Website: bh-photo
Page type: customer-info-address
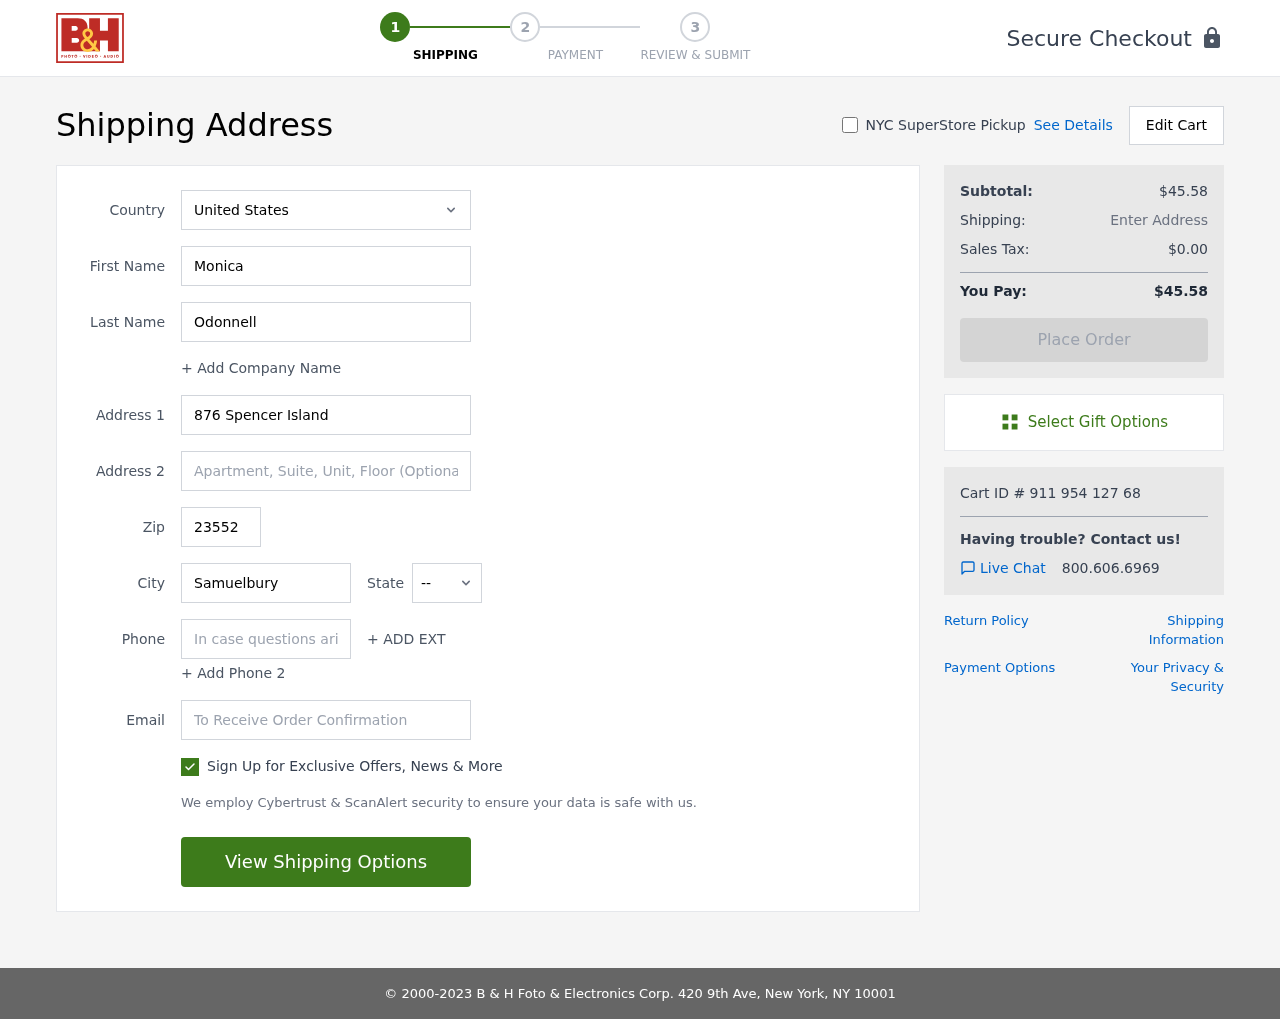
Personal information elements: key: PII_CITY
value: Samuelbury
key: PII_COUNTRY
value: United States
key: PII_EMAIL
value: monica_odonnell@yahoo.com
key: PII_FIRSTNAME
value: Monica
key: PII_LASTNAME
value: Odonnell
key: PII_PHONE
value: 7856861746
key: PII_POSTCODE
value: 23552
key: PII_STATE_ABBR
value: GA
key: PII_STREET
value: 876 Spencer Island
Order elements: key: ORDER_SUBTOTAL
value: $45.58
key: ORDER_TAX
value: $0.00
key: ORDER_TOTAL
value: $45.58
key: ORDER_ID
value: Cart ID # 911 954 127 68